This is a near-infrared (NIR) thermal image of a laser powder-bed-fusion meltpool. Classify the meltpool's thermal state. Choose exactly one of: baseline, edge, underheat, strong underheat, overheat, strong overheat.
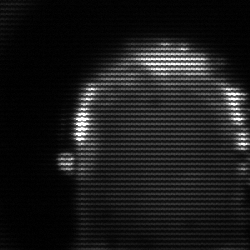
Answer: baseline